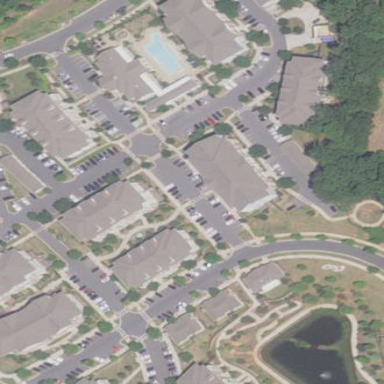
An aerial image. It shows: Residential area with apartments.